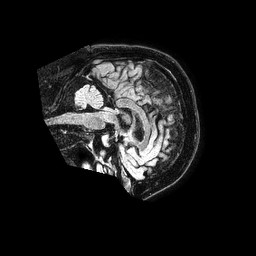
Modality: FLAIR
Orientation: sagittal
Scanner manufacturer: philips
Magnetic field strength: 1.5 T
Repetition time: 4.8 s
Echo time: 0.3 s